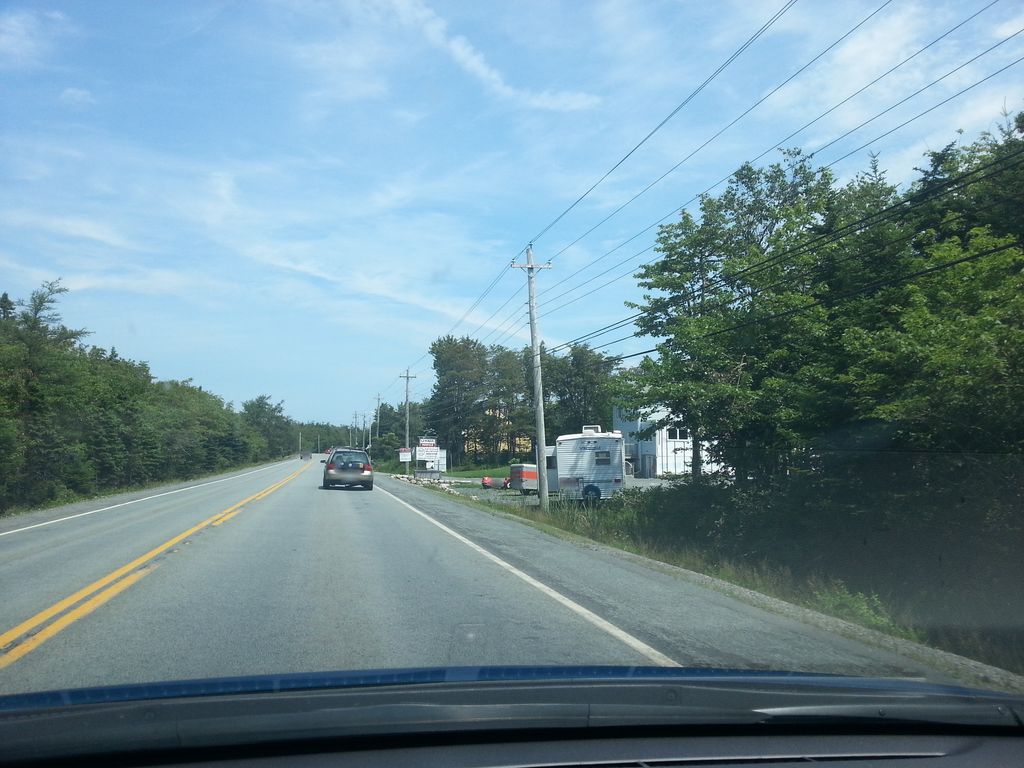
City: halifax